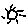
Label: sun